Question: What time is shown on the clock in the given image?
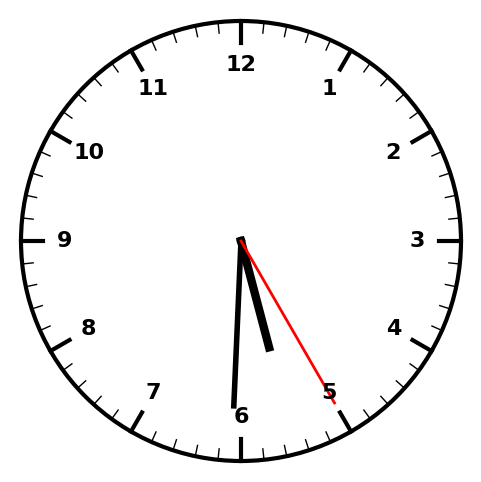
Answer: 05:30:25